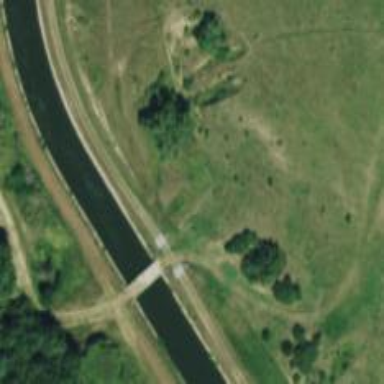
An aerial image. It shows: Bridge over well-constructed track.